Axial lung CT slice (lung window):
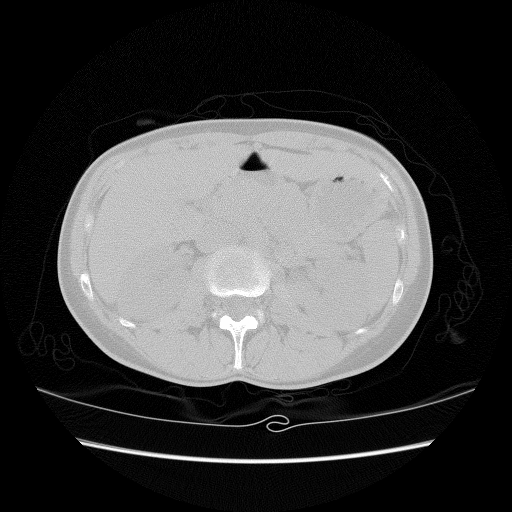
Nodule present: no